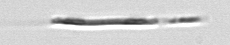
Label: Leptocylindrus